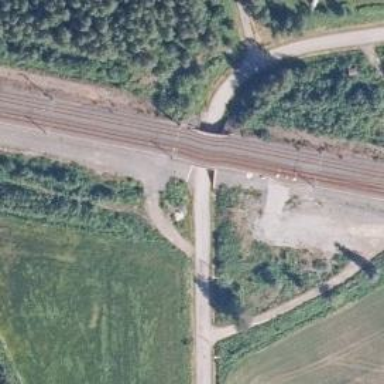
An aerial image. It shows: Bridge with continuous railway tracks that are electrified through contact line.